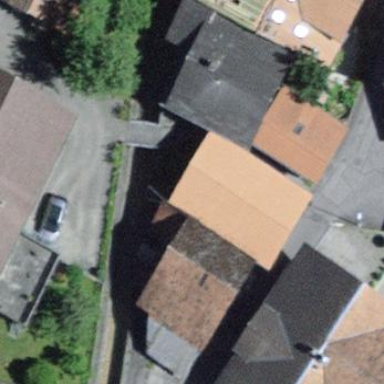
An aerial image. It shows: Barn.